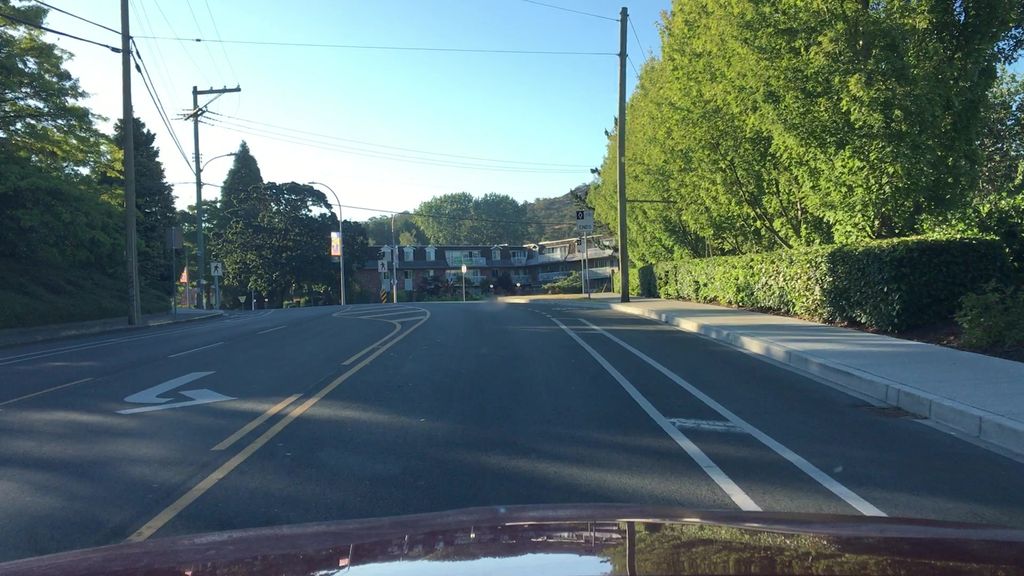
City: victoria